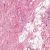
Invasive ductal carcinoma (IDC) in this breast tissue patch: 0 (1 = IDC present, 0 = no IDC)